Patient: sex M, age 54
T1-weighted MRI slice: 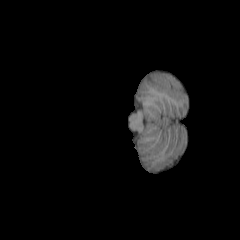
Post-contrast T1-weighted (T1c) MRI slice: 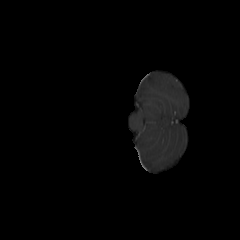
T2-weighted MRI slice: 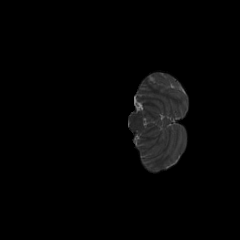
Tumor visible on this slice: no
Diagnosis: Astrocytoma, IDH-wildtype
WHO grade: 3